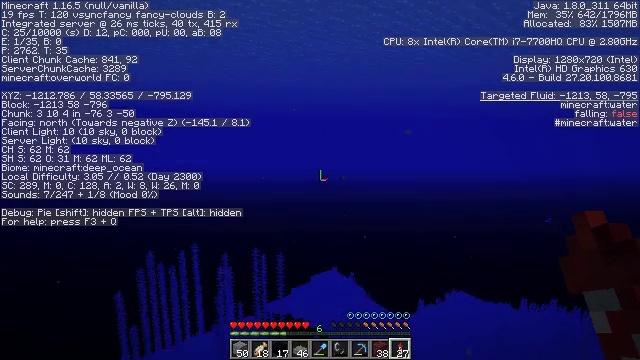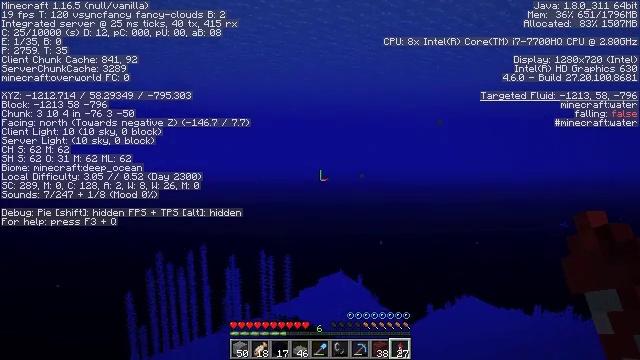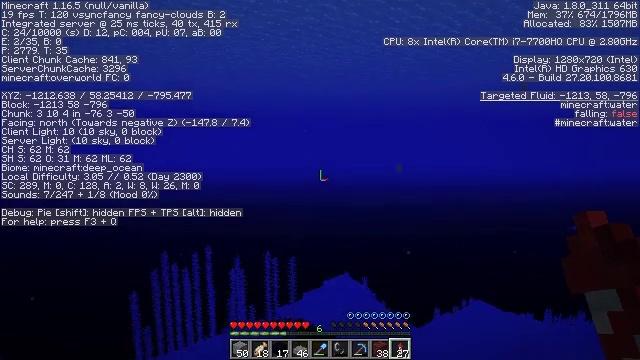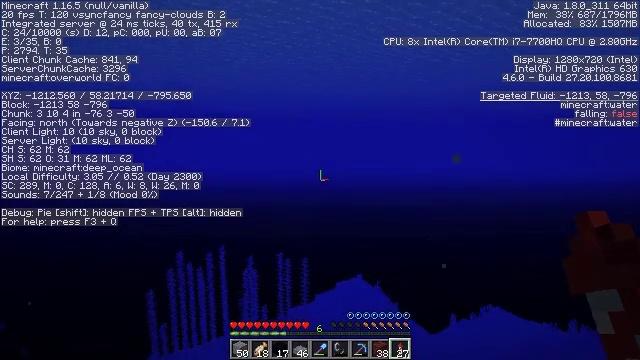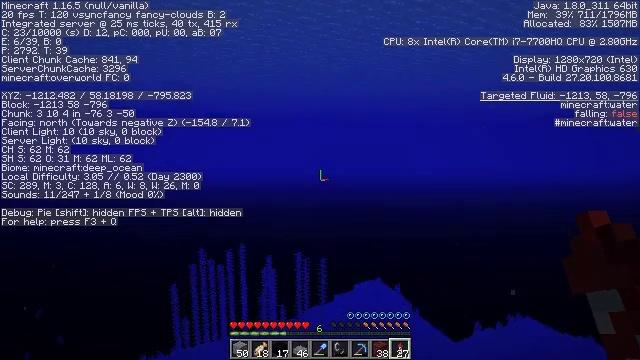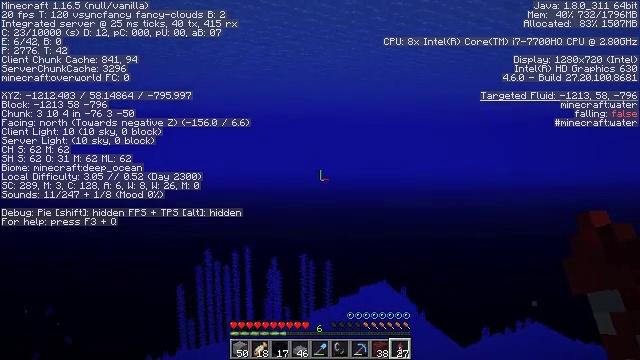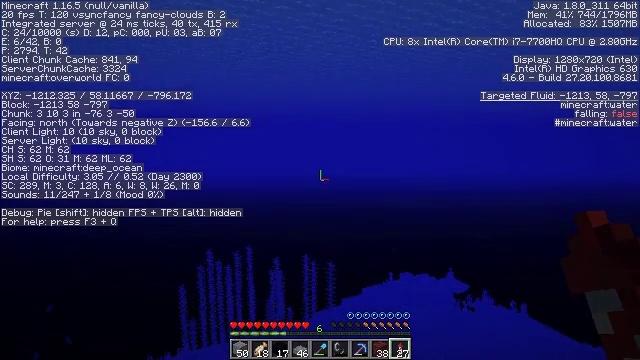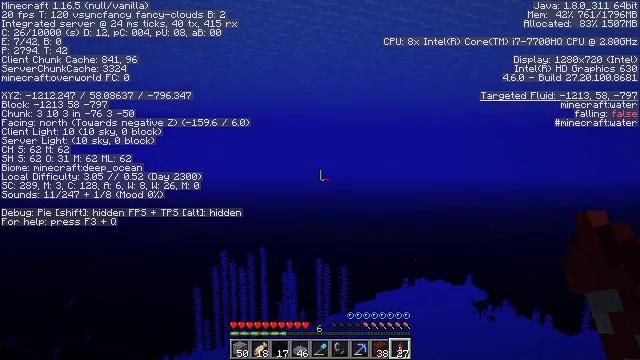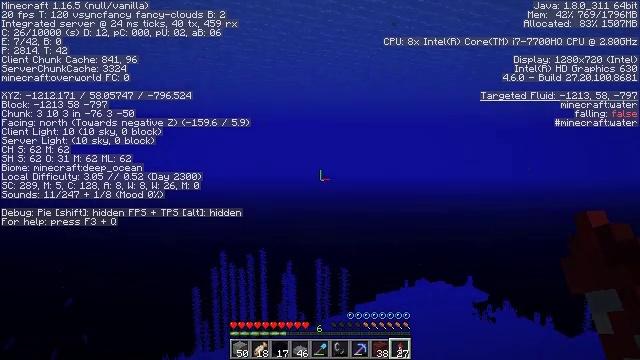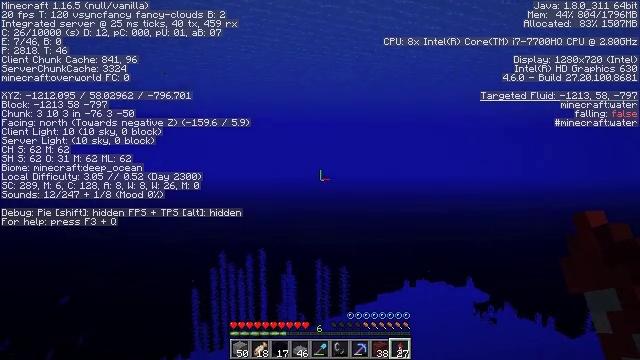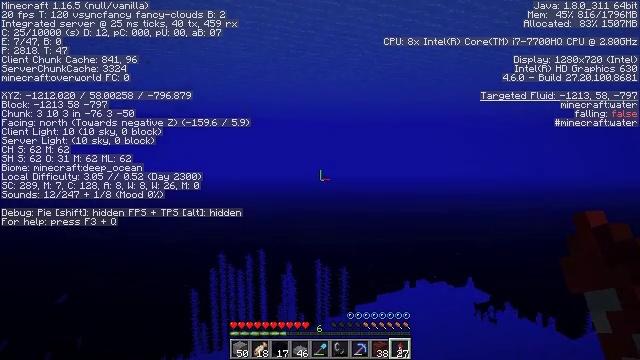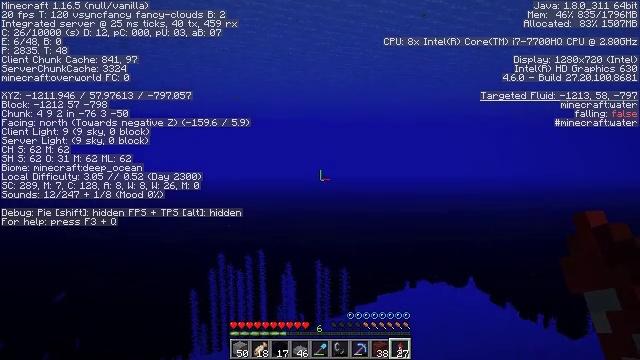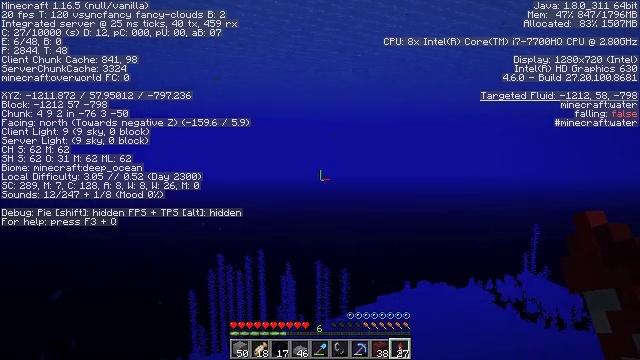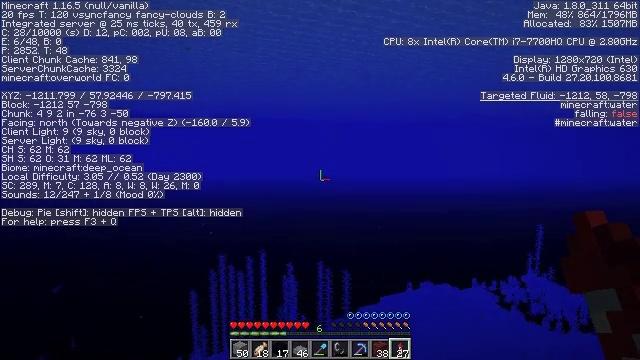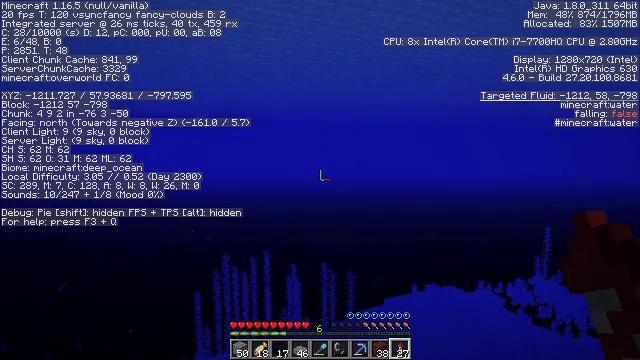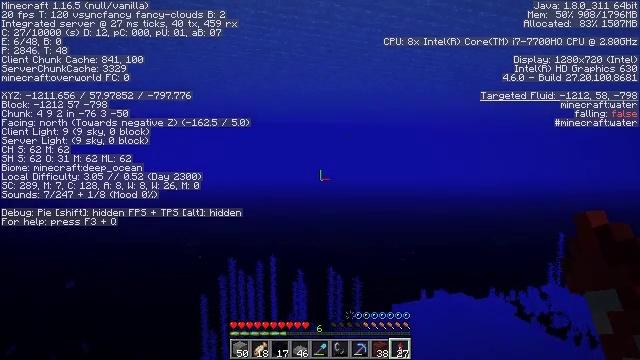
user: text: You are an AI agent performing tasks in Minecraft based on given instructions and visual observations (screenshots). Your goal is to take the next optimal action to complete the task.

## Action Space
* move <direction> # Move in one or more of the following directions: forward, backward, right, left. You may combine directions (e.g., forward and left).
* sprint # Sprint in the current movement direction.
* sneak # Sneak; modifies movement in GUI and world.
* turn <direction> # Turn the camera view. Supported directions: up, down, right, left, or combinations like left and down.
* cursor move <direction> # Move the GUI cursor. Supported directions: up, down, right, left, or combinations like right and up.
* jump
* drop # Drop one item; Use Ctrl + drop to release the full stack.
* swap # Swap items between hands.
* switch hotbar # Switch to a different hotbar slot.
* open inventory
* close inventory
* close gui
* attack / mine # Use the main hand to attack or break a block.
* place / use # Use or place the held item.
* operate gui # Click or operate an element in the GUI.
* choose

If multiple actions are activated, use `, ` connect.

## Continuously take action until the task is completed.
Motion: motion action
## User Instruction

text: Harvest black concrete powder.
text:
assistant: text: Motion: move forward, turn left
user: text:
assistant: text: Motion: move forward, turn left
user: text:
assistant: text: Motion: move forward, turn left
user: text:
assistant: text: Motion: move forward, turn left
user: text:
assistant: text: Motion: move forward, turn left
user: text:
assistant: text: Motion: move forward
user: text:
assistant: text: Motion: move forward, turn left
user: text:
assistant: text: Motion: move forward
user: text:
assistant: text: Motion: move forward
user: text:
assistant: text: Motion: move forward
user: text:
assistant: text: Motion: move forward
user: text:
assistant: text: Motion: move forward
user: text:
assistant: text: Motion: move forward
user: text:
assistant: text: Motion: move forward, jump
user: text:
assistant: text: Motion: move forward, turn left, jump
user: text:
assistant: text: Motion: move forward, jump
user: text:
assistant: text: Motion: move forward, turn left and up, jump
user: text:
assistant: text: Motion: move forward, turn left, jump
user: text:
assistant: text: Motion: move forward, jump
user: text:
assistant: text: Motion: move forward, jump
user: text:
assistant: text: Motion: move forward, jump
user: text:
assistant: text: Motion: move forward, jump
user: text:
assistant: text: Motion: move forward, jump
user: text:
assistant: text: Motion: move forward, turn right, jump
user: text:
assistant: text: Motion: move forward, turn right and down, jump
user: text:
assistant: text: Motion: move forward, turn right and down, jump
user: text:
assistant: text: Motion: move forward, jump
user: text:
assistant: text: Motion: move forward, jump
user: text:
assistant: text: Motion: move forward, jump
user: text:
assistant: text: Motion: move forward, turn left, jump